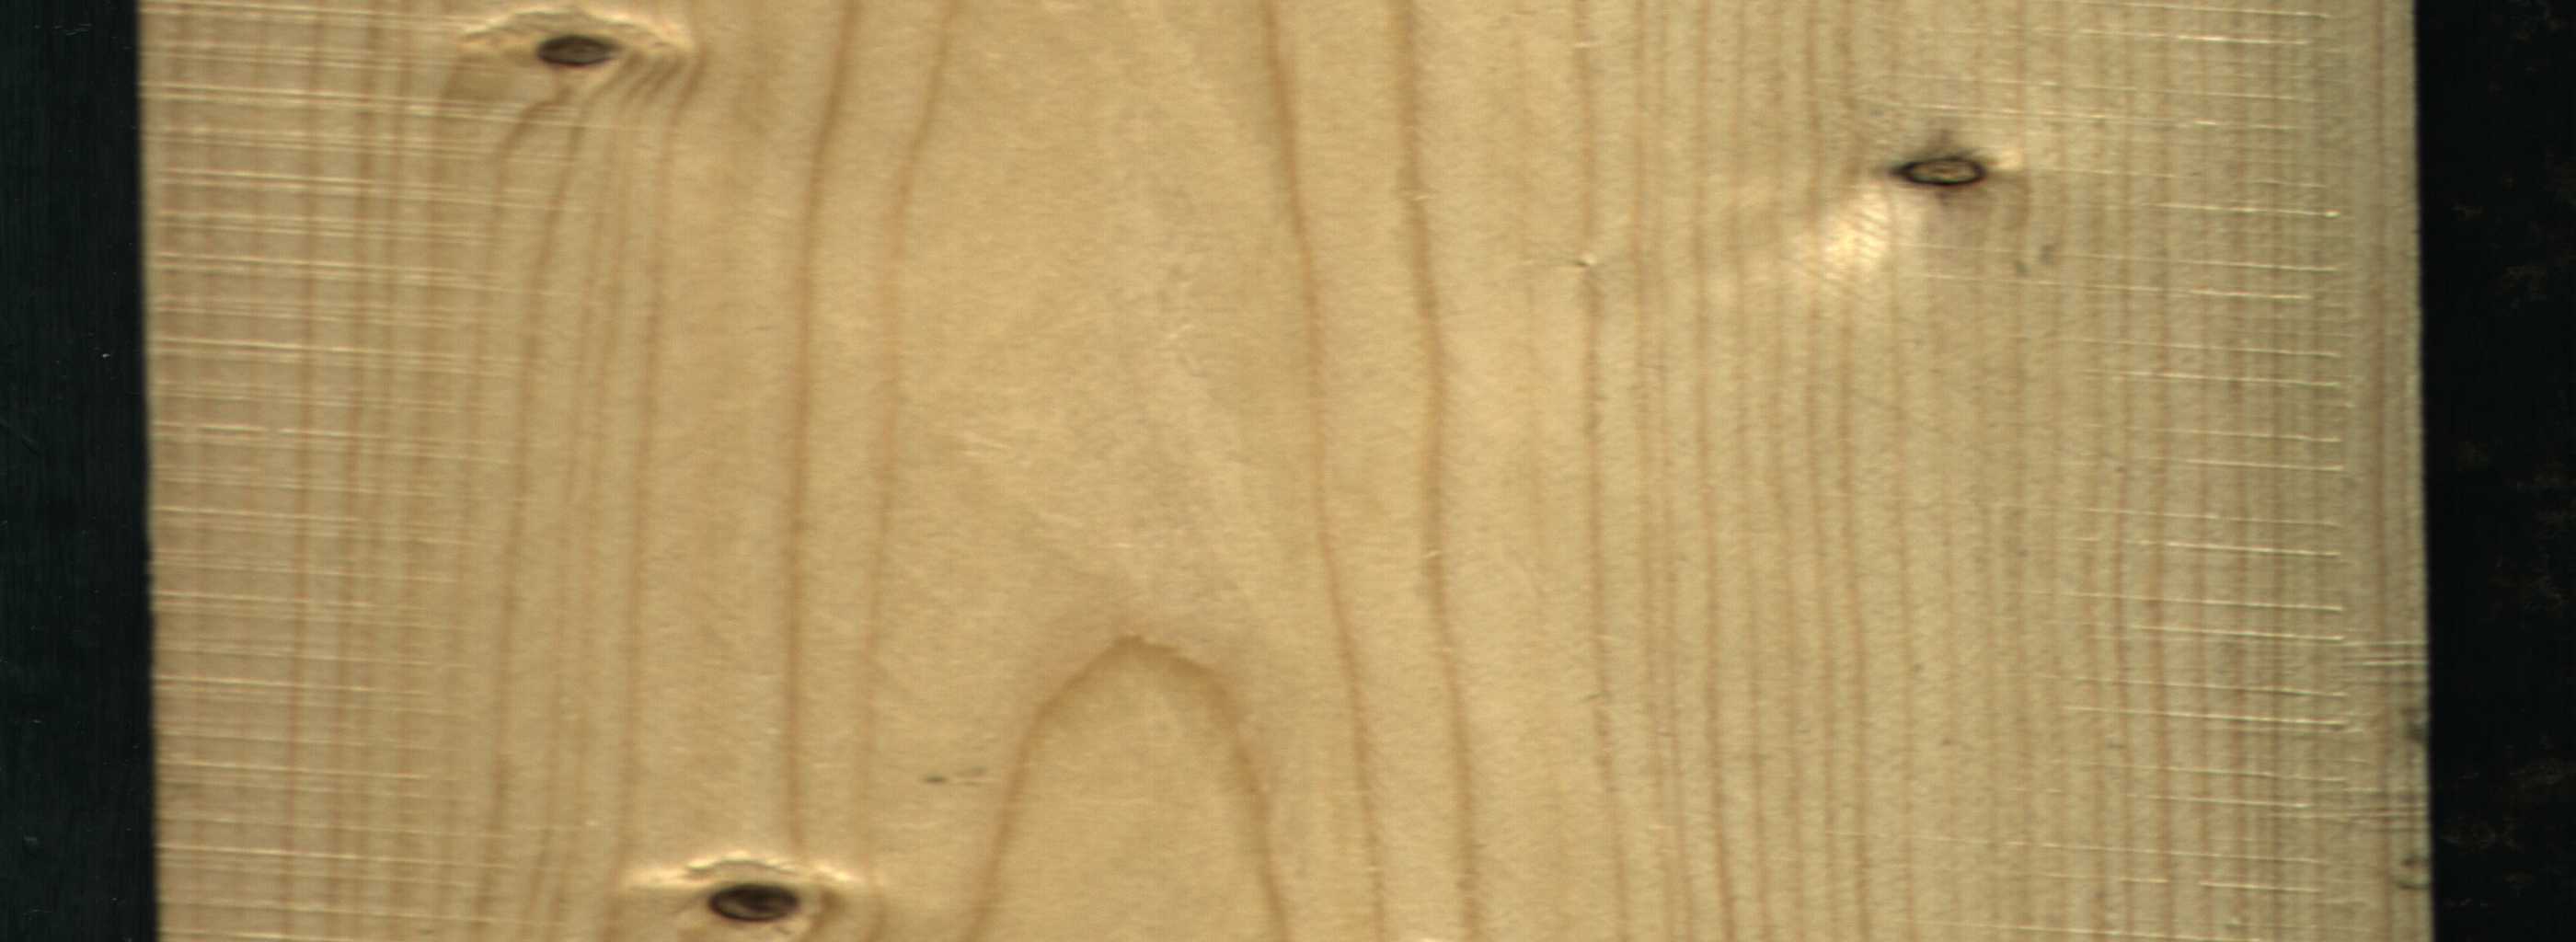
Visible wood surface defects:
Dead_Knot
Dead_Knot
Dead_Knot